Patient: sex F, age 67
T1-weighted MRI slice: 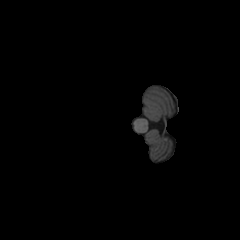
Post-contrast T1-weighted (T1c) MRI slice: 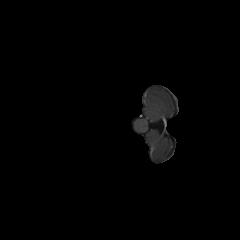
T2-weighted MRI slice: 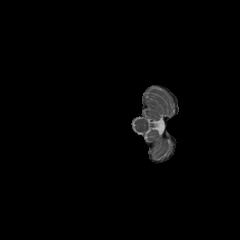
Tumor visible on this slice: no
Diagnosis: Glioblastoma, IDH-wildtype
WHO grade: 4